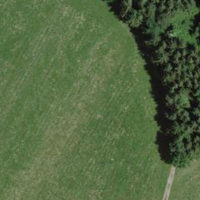
EUNIS habitat code: 52
Species observed at this site:
Rumex obtusifolius